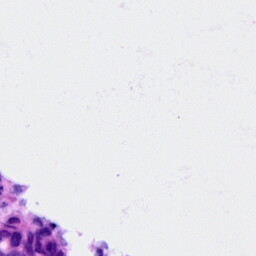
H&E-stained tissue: Ovarian